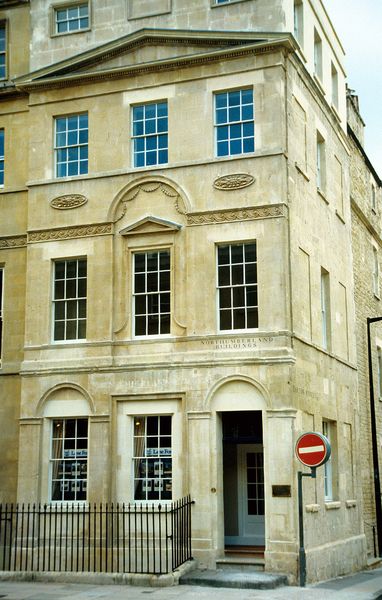
Titel: Südseite, Northumberland Buildings, westlicher Seitenrisalit
Künstler: Thomas Baldwin
Standort: Bath
Institution: Queens Square
Schlagwörter: blau, himmel, weiß, dreieck, stadt, ausschnitt, braun, fenster, hell, licht, schwarz, straße, tür, gebäude, haus, rot, weg, zaun, beige, ornament, alt, architektur, stein, gitter, sonne, drei, england, schrift, ecke, bogen, fassade, geschäft, hellbraun, giebel, mauer, sprossenfenster, farbe, laden, rundbogen, detail, inschrift, ornamente, verzierung, stufe, stufen, tor, foto, fotografie, bögen, eingang, eisen, gusseisen, schild, schmiedeeisen, eckhaus, medaillon, bürgersteig, fensterkreuz, sprossen, gehweg, trottoir, topografie, häuserecke, photo, fries, sims, gesims, mauern, simse, schatte, einfahrt, etagen, reliefs, stockwerke, jungendstil, strassenecke, absperrung, geschoss, neun, klassizistisch, aufriss, etage, dreieicksgiebel, stadthaus, medaillons, architekturfotografie, verkehrsschild, verkehrszeichen, dreieick, hausecke, verboten, denster, sackgasse, straßenschild, einbahnstraße, duchfahrt, einfahrt verboten, aufstockung, einfhrt, verbotsschild, stoppschild, stopp